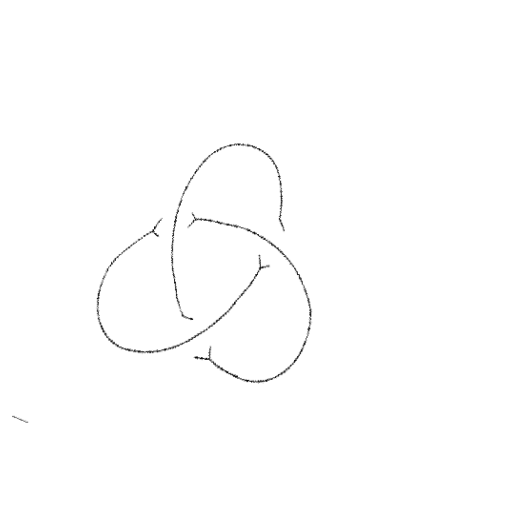
Crossing number: 3